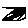
Label: hexagon